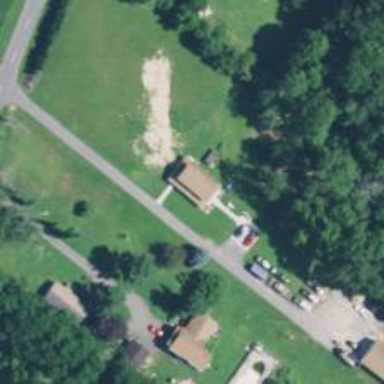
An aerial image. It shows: Driveway.